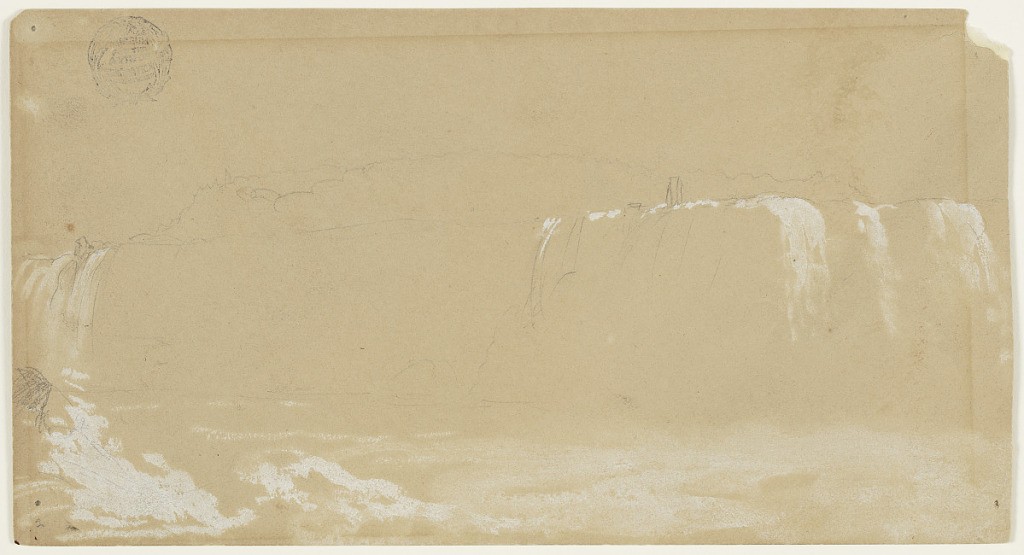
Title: Niagara Falls and Goat Island, Niagara Falls, Canada
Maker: Frederic Edwin Church, American, 1826–1900
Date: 1856 or 1858
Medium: Graphite and white gouache on tan wove paper
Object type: Drawing
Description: Landscape sketch showing a broad view of Niagara Falls from the Canadian side of the Niagara River. At left, the American Falls are visible and a portion of Horseshoe Falls is shown at right, while the heavily wooded Goat Island intercedes betwen the two at center. Water cascades in heavy, white ribbons over the edge of either fall, while towers are visible on either side. Below, in the foreground and middle distance, the white, churning waters of the Niagara River are visible.